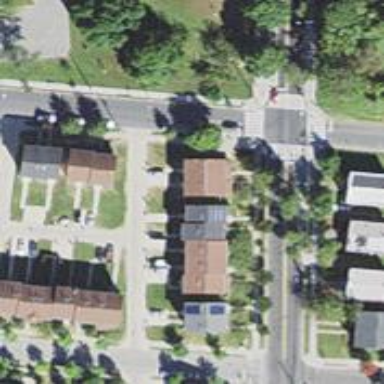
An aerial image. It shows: Alley classified as service road.